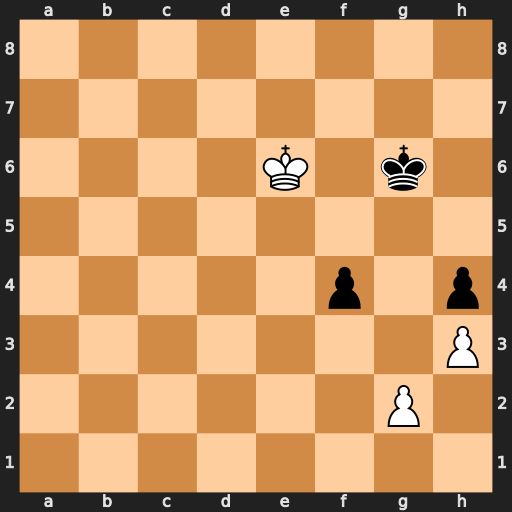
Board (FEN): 8/8/4K1k1/8/5p1p/7P/6P1/8
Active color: w
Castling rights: -
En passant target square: -
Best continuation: Ke5 Kg5 Ke4 f3 gxf3